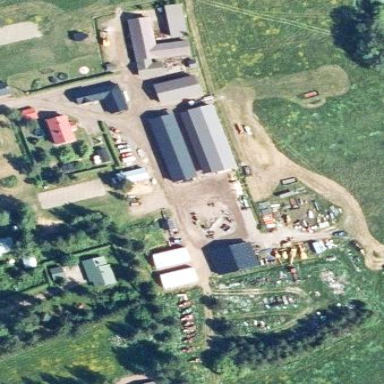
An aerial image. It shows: Farmyard area.